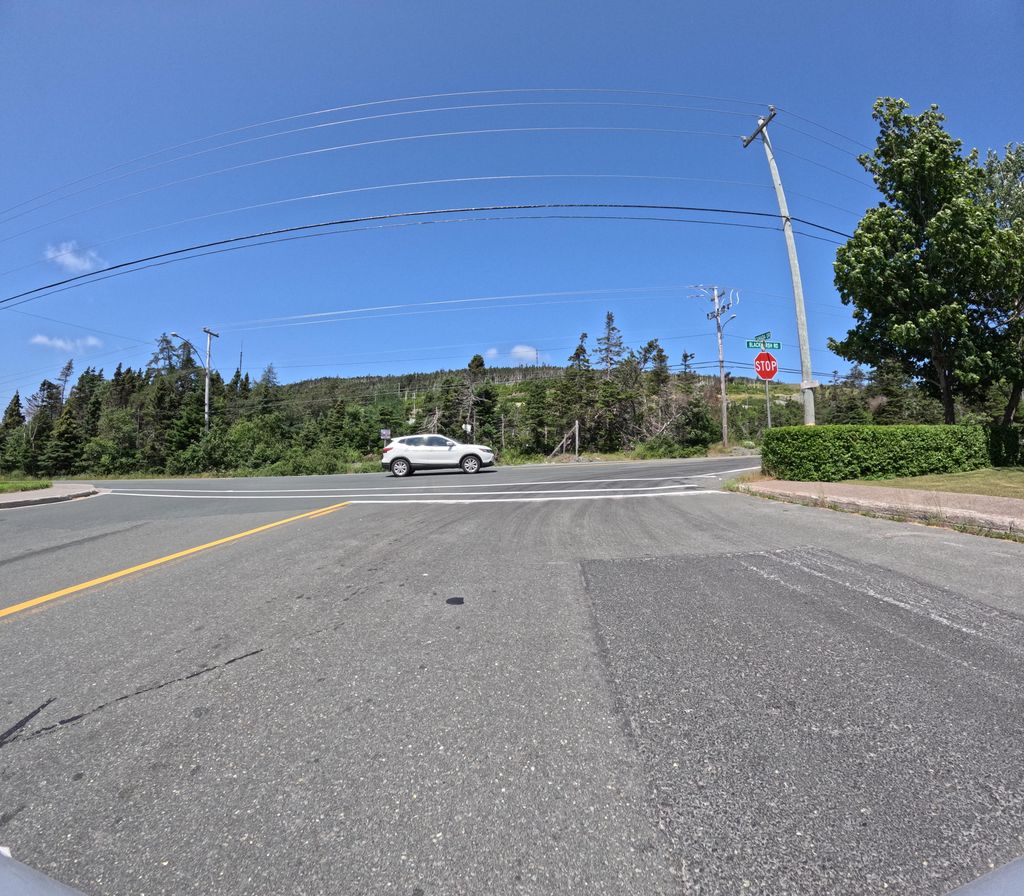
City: st_johns